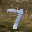
Label: 7